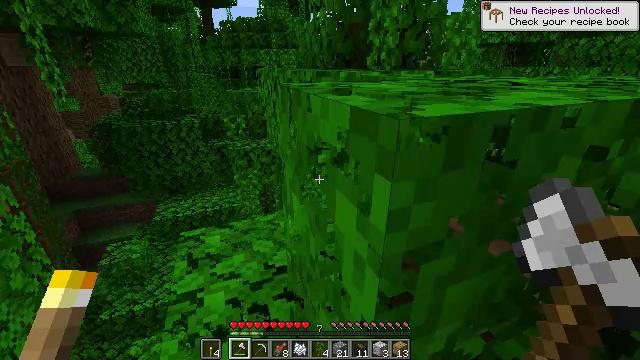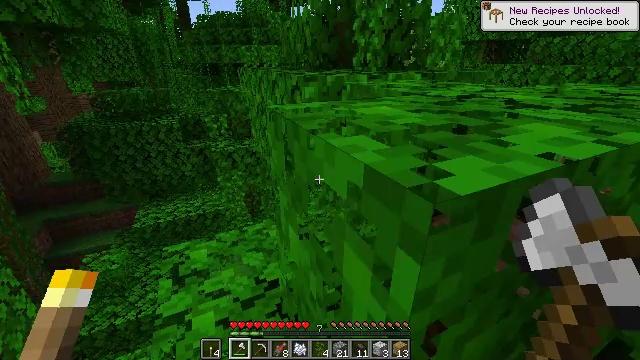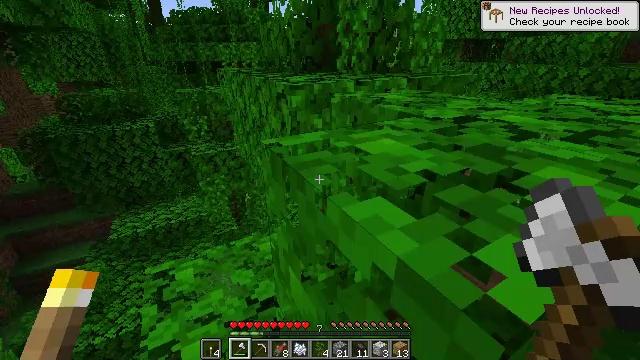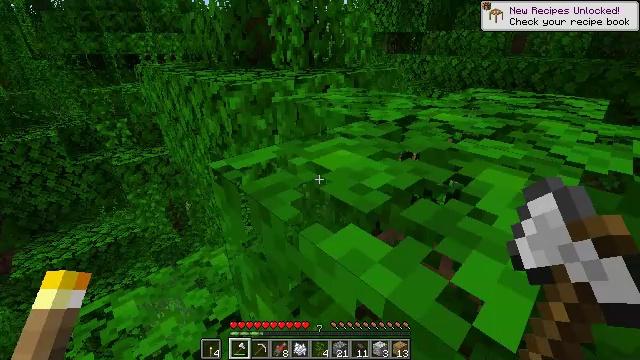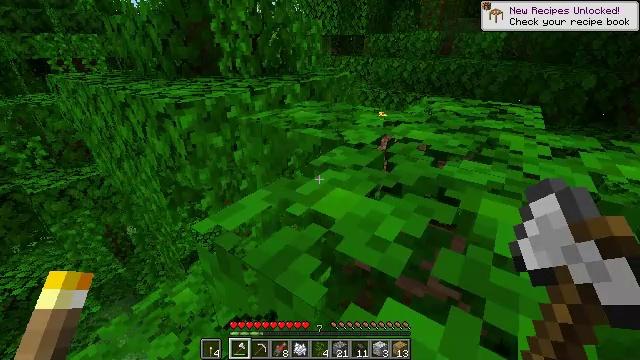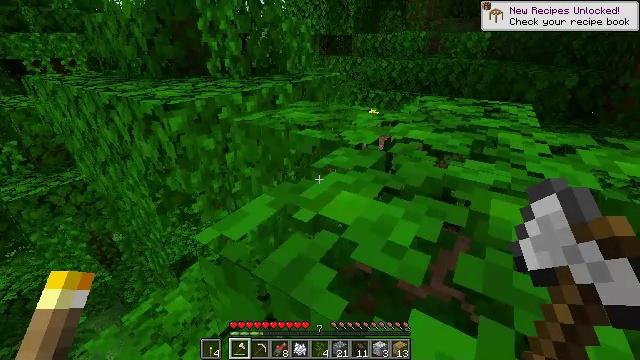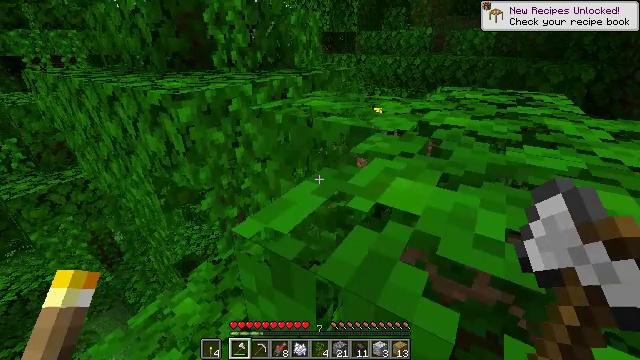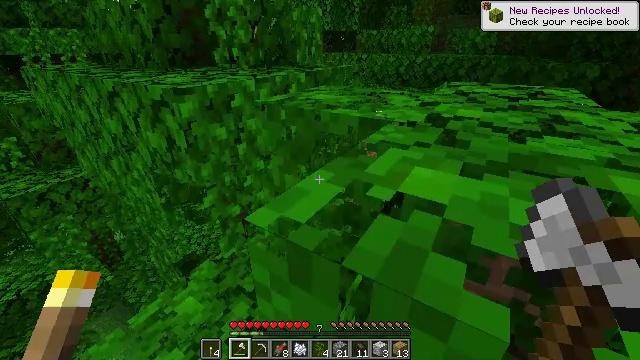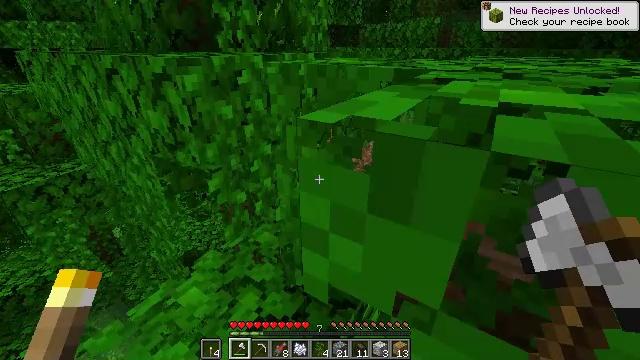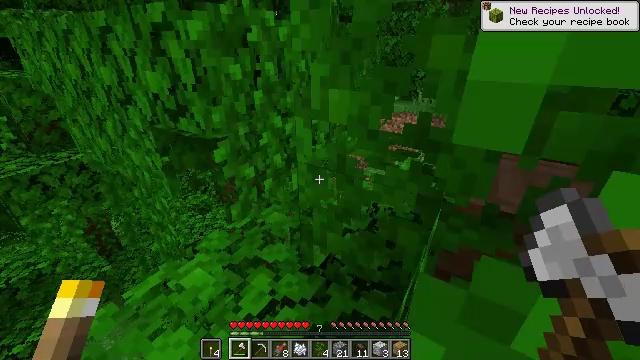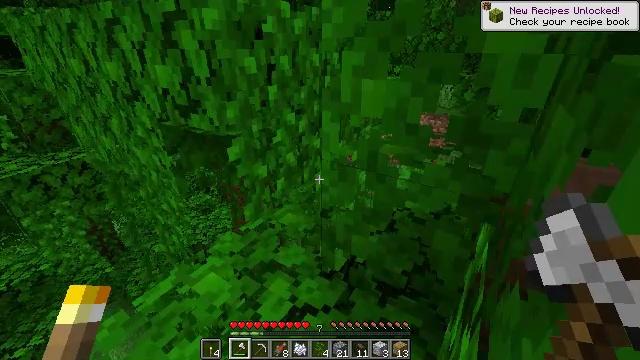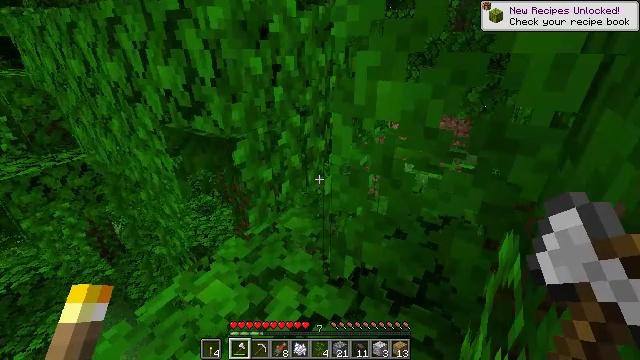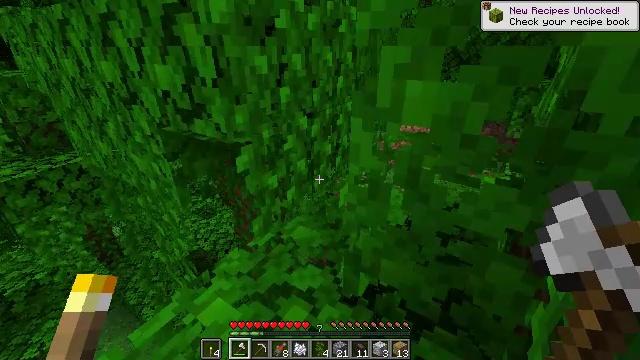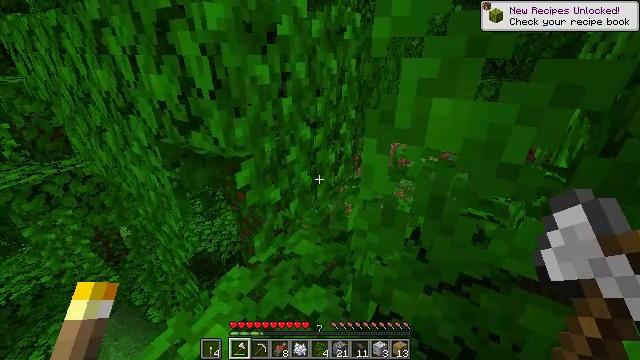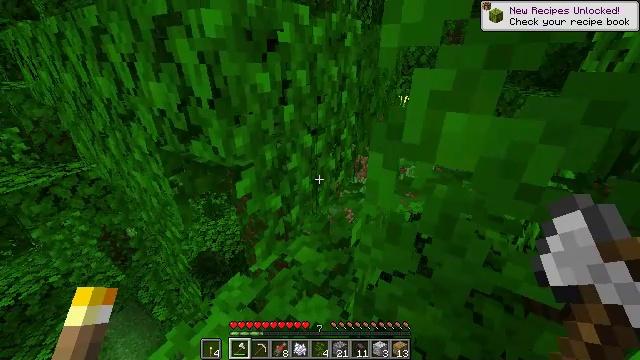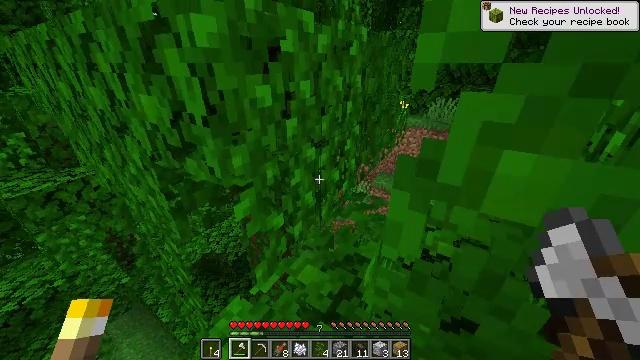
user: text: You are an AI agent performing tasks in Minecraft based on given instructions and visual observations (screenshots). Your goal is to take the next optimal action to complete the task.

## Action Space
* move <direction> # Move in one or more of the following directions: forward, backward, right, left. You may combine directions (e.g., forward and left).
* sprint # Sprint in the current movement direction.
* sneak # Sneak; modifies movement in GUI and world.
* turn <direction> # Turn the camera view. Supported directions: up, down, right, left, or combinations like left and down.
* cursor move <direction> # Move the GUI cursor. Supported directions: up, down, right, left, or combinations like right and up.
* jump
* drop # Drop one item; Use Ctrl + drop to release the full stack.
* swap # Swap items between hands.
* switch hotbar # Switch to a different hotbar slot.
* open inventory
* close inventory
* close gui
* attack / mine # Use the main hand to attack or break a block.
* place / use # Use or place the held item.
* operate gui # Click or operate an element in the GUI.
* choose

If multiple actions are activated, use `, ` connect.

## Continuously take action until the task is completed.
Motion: motion action
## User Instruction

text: Mine bamboo with your hand.
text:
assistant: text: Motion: move forward, sprint, turn right
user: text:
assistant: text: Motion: move forward, sprint, turn right
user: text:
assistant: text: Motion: move forward, sprint, turn right and down
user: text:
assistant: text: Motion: move forward, sprint, turn right
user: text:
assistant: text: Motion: move forward, sprint, turn right
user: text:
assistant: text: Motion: move forward, sprint
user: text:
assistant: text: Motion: move forward, sprint
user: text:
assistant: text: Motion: move forward, sprint
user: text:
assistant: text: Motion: move forward, sprint
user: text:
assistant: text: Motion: move forward, sprint
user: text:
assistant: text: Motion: move forward, sprint
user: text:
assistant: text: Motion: move forward, sprint
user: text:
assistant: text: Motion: move forward, sprint
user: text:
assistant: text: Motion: move forward, sprint
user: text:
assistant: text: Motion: move forward, sprint
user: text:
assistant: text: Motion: move forward, sprint
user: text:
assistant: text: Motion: move forward, sprint
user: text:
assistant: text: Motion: move forward, sprint
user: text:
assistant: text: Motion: move forward, sprint
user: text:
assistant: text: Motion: move forward, sprint
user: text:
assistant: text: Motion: move forward, sprint, turn left and up
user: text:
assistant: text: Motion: move forward, sprint, turn left and up
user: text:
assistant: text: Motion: move forward, sprint, turn left and up
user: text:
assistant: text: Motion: move forward, sprint, turn left and up, jump
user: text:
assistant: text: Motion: move forward, sprint, turn left, jump
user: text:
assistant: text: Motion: move forward, sprint, turn left and up, jump
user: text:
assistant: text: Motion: move forward, sprint, turn left and up
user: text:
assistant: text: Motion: move forward, sprint, turn left
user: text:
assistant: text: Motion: move forward, sprint, turn left
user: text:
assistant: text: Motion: move forward, sprint, turn left